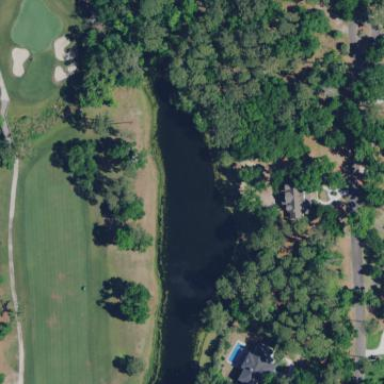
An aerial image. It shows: Water hazard on golf course. The hazard is natural water feature.